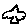
Label: bird